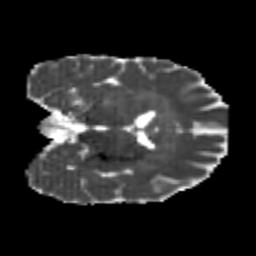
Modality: MD
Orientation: coronal
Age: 22
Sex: male
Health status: healthy
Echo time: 0.074 s